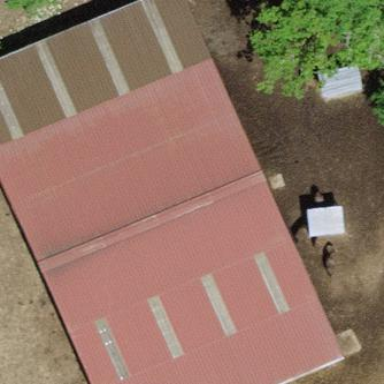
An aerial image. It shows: Farm auxiliary building.